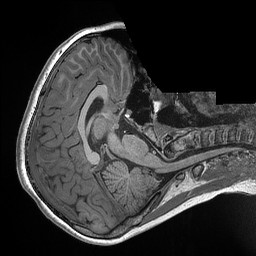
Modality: T1w
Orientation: axial
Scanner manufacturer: siemens
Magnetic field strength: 3 T
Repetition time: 2.3 s
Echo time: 0.00298 s